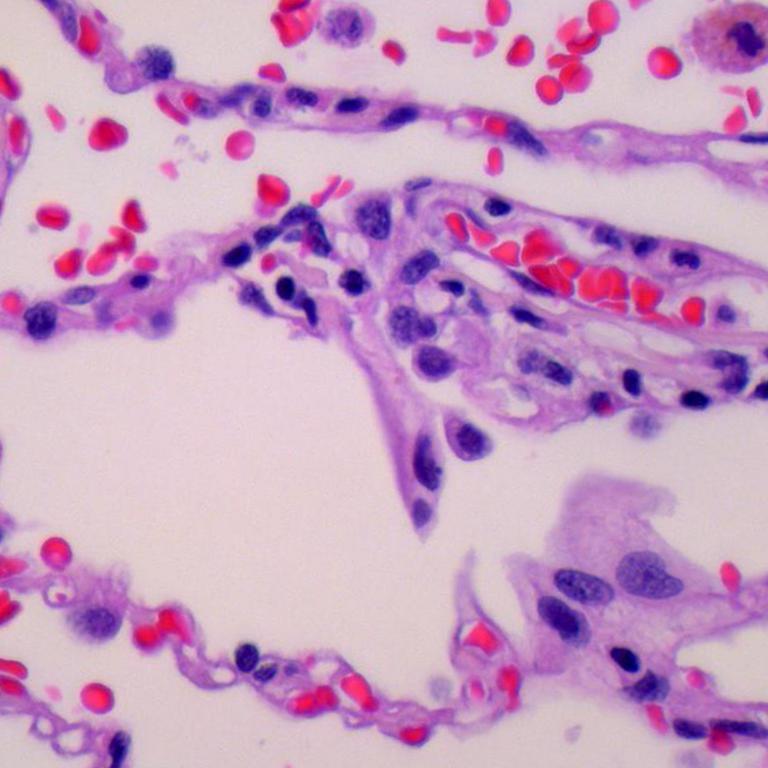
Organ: lung
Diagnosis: benign